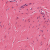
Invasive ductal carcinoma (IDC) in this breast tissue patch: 0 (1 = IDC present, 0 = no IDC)